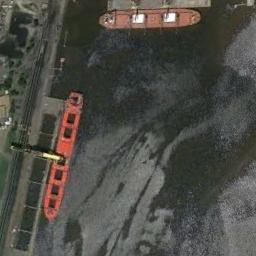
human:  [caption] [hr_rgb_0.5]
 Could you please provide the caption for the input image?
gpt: The two orange cargo ships are docked at the dock and the water is deep blue .

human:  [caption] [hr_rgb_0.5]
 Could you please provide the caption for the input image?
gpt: There are two ships in the green water on the shore .

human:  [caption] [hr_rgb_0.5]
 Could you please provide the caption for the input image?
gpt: There are two ships beside the dock .

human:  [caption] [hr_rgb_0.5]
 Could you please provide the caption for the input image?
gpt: Two orange-red bulk carriers docked at the dock where machinery is loading and unloading .

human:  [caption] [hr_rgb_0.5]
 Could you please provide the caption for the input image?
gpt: The red ships are at the harbor .